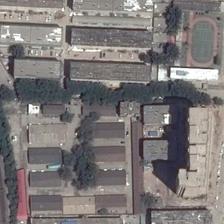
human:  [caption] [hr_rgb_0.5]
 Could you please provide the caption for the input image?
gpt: a playground semisurrounded by some buildings is next to a road .

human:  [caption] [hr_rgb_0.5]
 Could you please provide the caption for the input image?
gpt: many buildings are next to a playground and a railways .

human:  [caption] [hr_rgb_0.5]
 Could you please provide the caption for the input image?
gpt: the football field is in the community which locates on the roadside .

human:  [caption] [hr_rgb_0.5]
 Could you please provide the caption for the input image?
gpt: many tall buildings and a curved road surrounded .

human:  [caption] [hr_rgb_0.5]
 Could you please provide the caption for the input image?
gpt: a large playground next to a road is surrounded by many trees and houses .